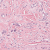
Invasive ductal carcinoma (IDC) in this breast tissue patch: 0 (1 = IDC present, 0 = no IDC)